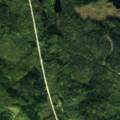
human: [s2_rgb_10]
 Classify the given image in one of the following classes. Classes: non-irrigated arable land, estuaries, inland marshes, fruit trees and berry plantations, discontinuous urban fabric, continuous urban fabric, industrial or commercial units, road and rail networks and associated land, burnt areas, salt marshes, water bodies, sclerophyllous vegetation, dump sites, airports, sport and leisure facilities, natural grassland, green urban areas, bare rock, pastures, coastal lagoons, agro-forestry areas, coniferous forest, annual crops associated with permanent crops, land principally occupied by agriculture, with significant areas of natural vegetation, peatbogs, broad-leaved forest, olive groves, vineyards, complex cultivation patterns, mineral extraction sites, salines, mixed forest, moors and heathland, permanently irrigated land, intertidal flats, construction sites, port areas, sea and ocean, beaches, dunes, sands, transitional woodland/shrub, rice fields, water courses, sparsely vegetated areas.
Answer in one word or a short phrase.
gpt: broad-leaved forest, coniferous forest, mixed forest, water bodies